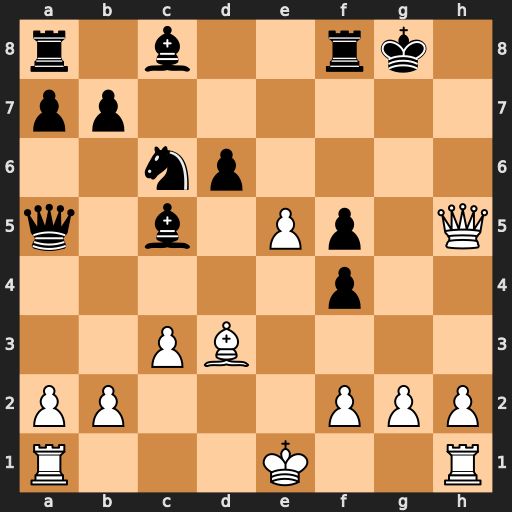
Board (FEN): r1b2rk1/pp6/2np4/q1b1Pp1Q/5p2/2PB4/PP3PPP/R3K2R
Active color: w
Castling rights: KQ
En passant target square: f6
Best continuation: Qg6+ Kh8 Qh6+